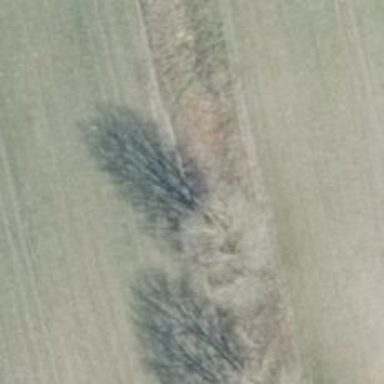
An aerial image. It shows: Row of trees in natural setting.